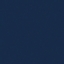
Land use / land cover: SeaLake